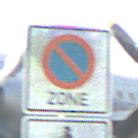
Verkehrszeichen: BeginnEingeschraenktesHalteverbotZone
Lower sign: HinweisDurchSinnbild18
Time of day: SunriseSunset
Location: Outdoor (Special)
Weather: Clear
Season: NotSpecified
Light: Natural